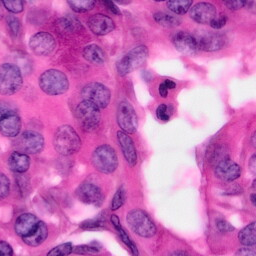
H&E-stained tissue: Pancreatic